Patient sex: M
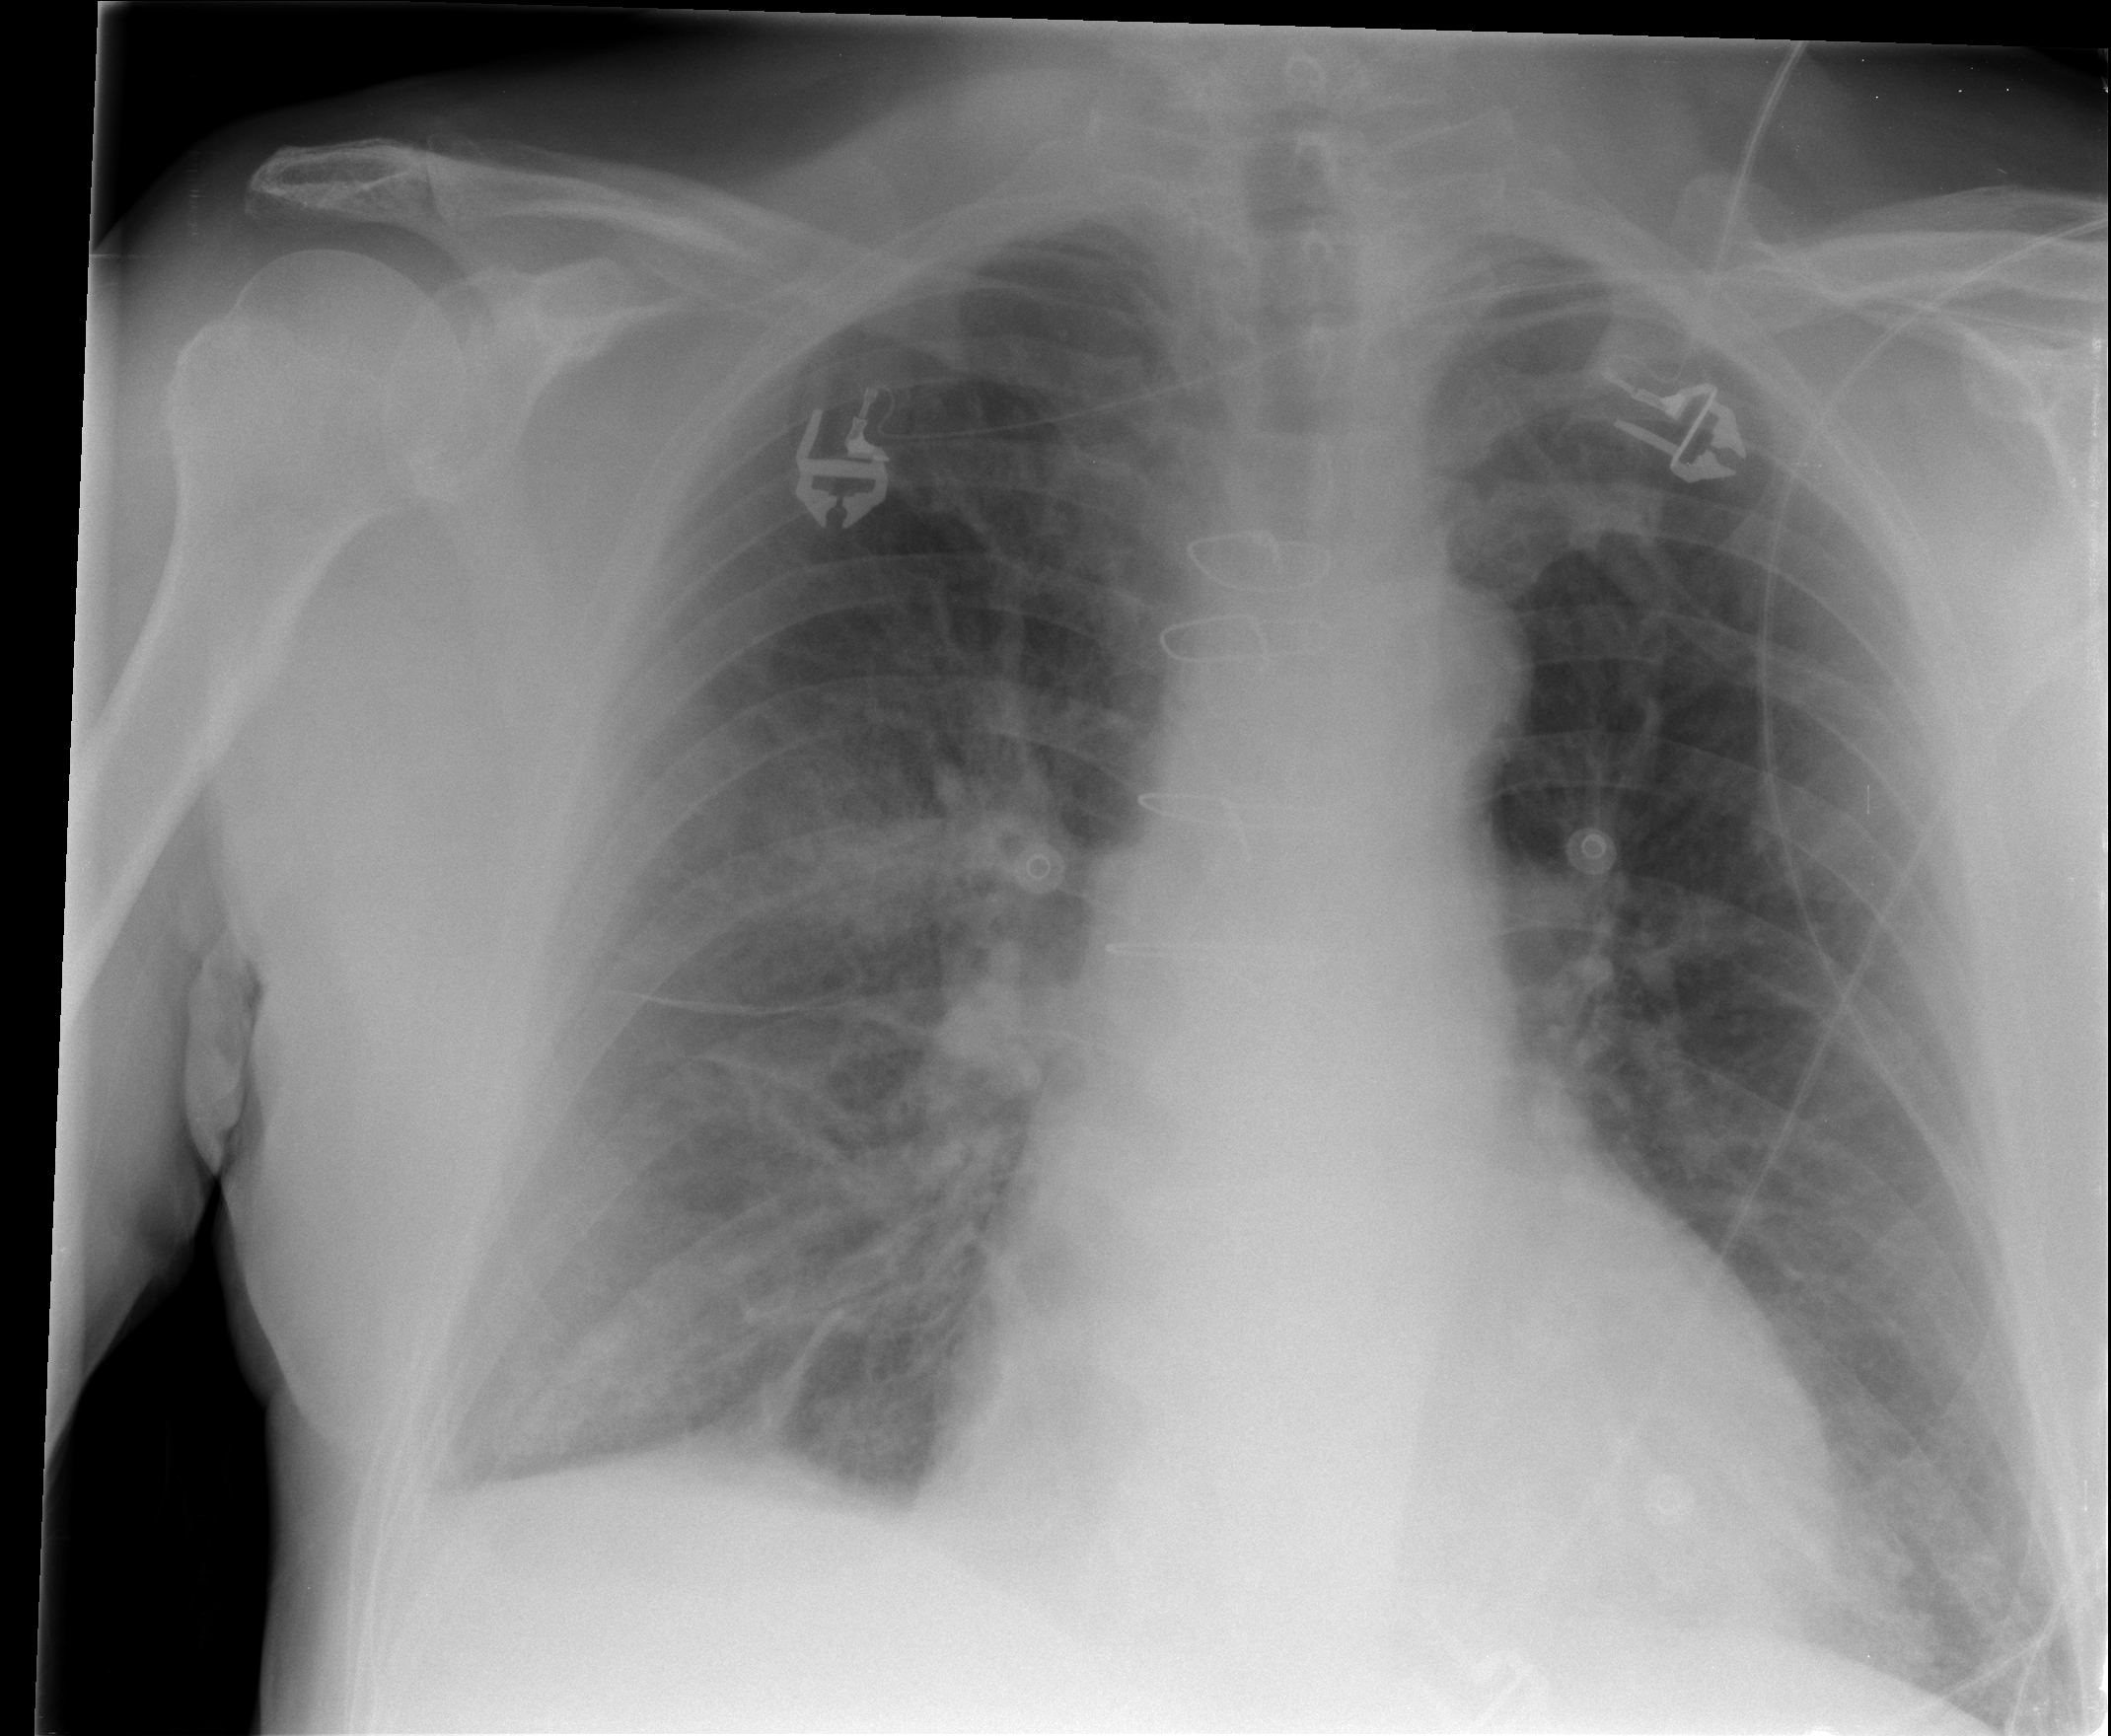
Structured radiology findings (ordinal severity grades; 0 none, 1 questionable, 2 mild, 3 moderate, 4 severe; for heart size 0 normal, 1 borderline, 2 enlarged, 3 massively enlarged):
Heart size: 0
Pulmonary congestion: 1
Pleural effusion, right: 0
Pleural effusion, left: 0
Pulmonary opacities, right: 2
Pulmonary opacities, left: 0
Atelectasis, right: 0
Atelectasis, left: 0